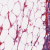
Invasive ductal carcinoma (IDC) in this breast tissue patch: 0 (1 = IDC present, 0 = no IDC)